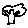
Label: tree